Current action and preconditions to check: trajectory_clear

Your task: For each precondition in the list above, predict whether it will hold at this action.

Consider the current scene as observed from the mobile robot's camera, and analyze the predicted future states of all dynamic agents (e.g., people, animals, vehicles, or any moving entities) within the NEXT SECOND.

IMPORTANT: Only answer "very likely" if you are absolutely certain—based on strong, clear evidence—that a dynamic agent will violate the precondition in the predicted future state. Do NOT answer "very likely" for unlikely, ambiguous, or low-probability risks.

Ask yourself for each precondition: Is there a high probability, with clear and convincing evidence, that the predicted future states of any dynamic agent will interfere with the predicted future state of the currently executing action within the NEXT SECOND, causing that precondition to fail?

Assess the risk level based on these predictions. Use "likely" or "very likely" if motions create a clear risk of interference.

Use "neutral" or "improbable" if agents are nearby but their predicted paths are clearly diverging or non-conflicting.

Failure Risk Categories: "very improbable", "improbable", "neutral", "likely", "very likely"

Answer Format: Output ONLY the probability_of_failure value from these categories: "very improbable", "improbable", "neutral", "likely", "very likely"

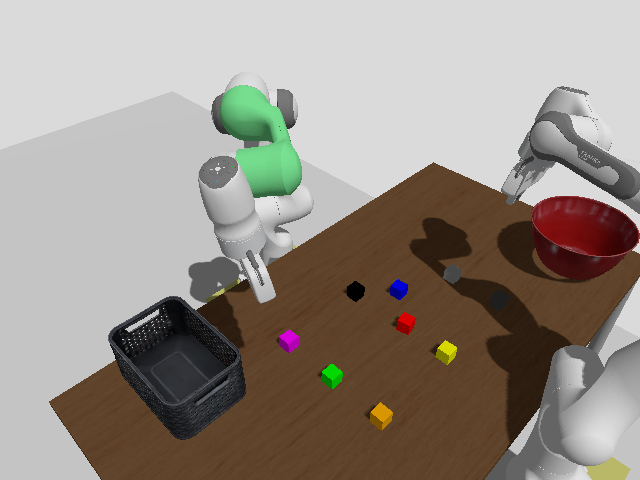

Answer: very improbable